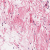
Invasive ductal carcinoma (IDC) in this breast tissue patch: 0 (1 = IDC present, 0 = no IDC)